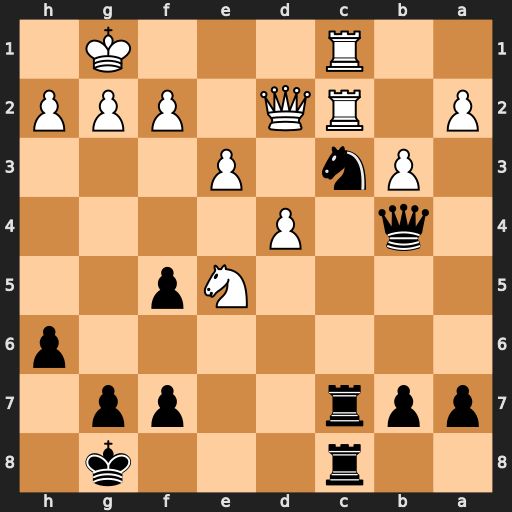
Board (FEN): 2r3k1/ppr2pp1/7p/4Np2/1q1P4/1Pn1P3/P1RQ1PPP/2R3K1
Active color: b
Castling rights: -
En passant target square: -
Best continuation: Ne2+ Qxe2 Rxc2 Rxc2 Rxc2